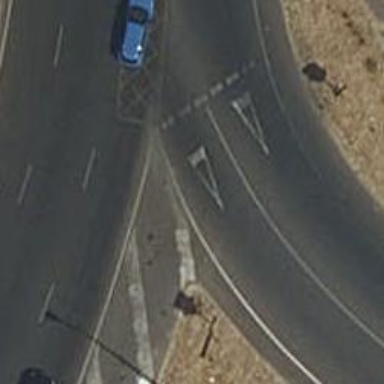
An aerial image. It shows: Road with "give way" sign.